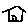
Label: house